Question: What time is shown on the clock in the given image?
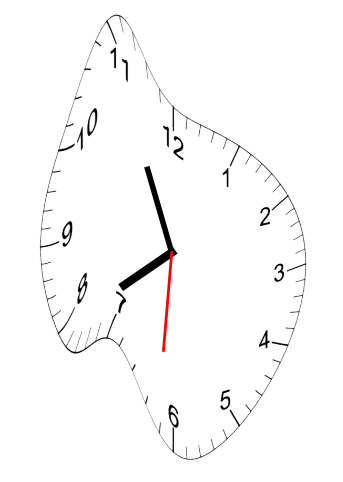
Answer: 07:55:31